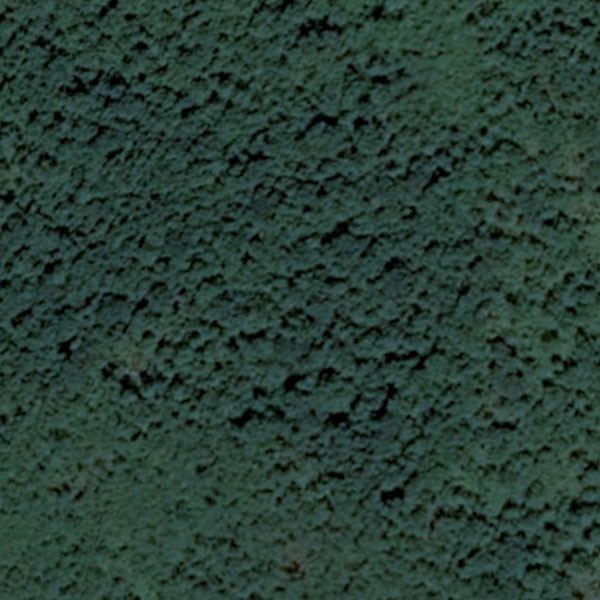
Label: Forest